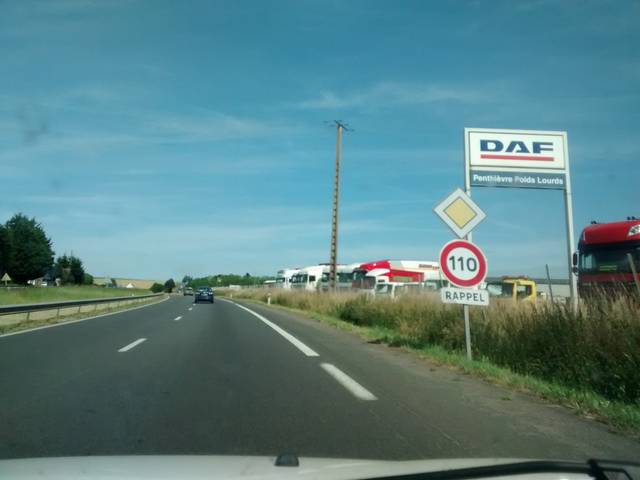
Region: France
Coordinates: 48.477, -2.609